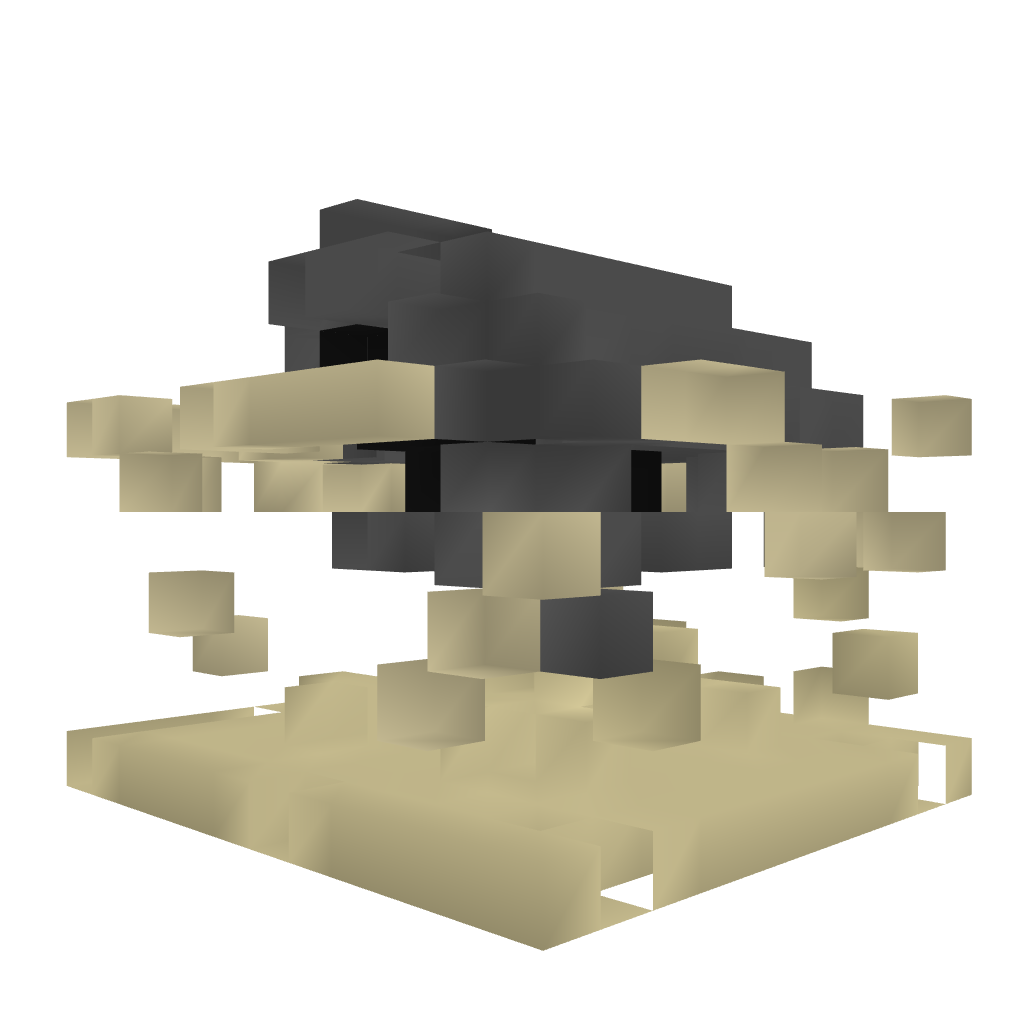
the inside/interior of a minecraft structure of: CommandBlock TNT Player Cannon